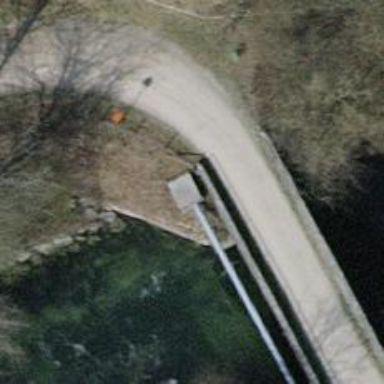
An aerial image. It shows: Pipeline marker.